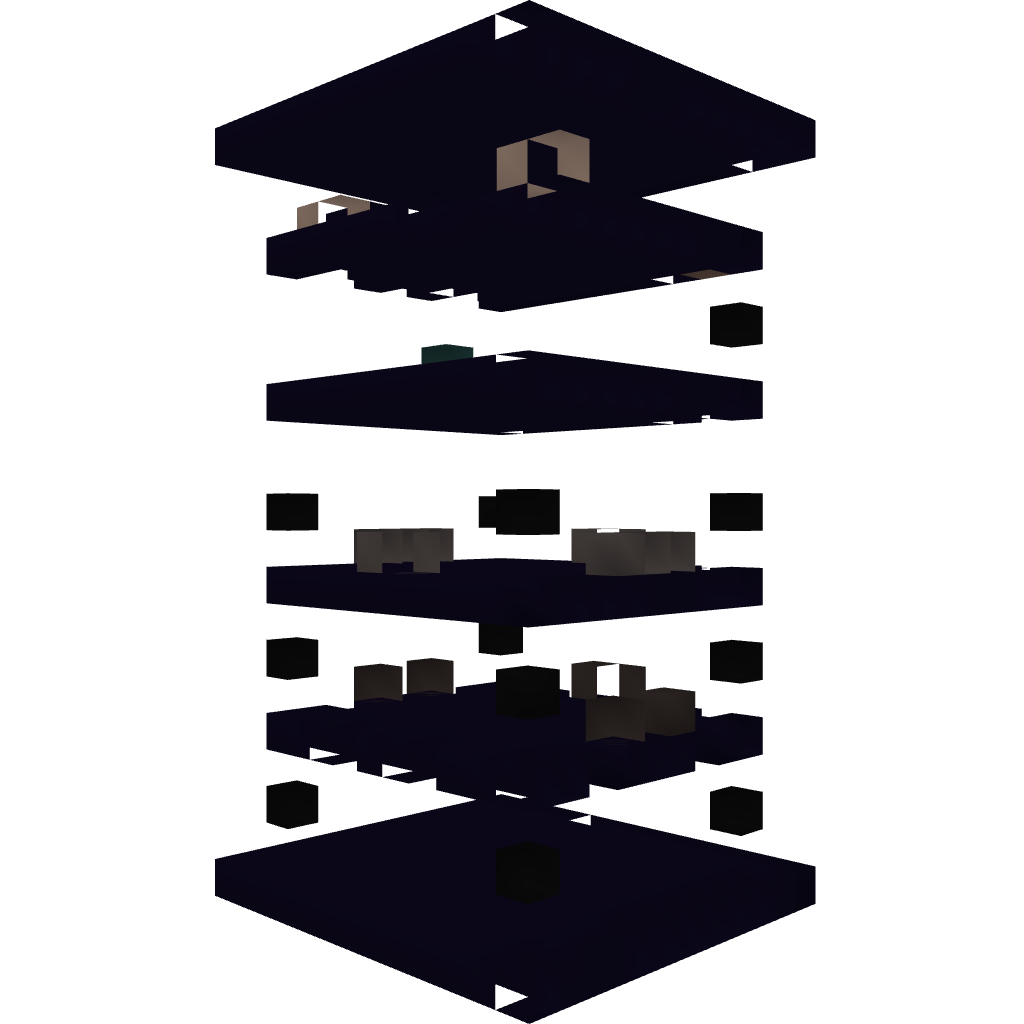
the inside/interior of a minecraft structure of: WitchHouse